Chest X-ray. View position: AP
Patient age: 64
Patient sex: M
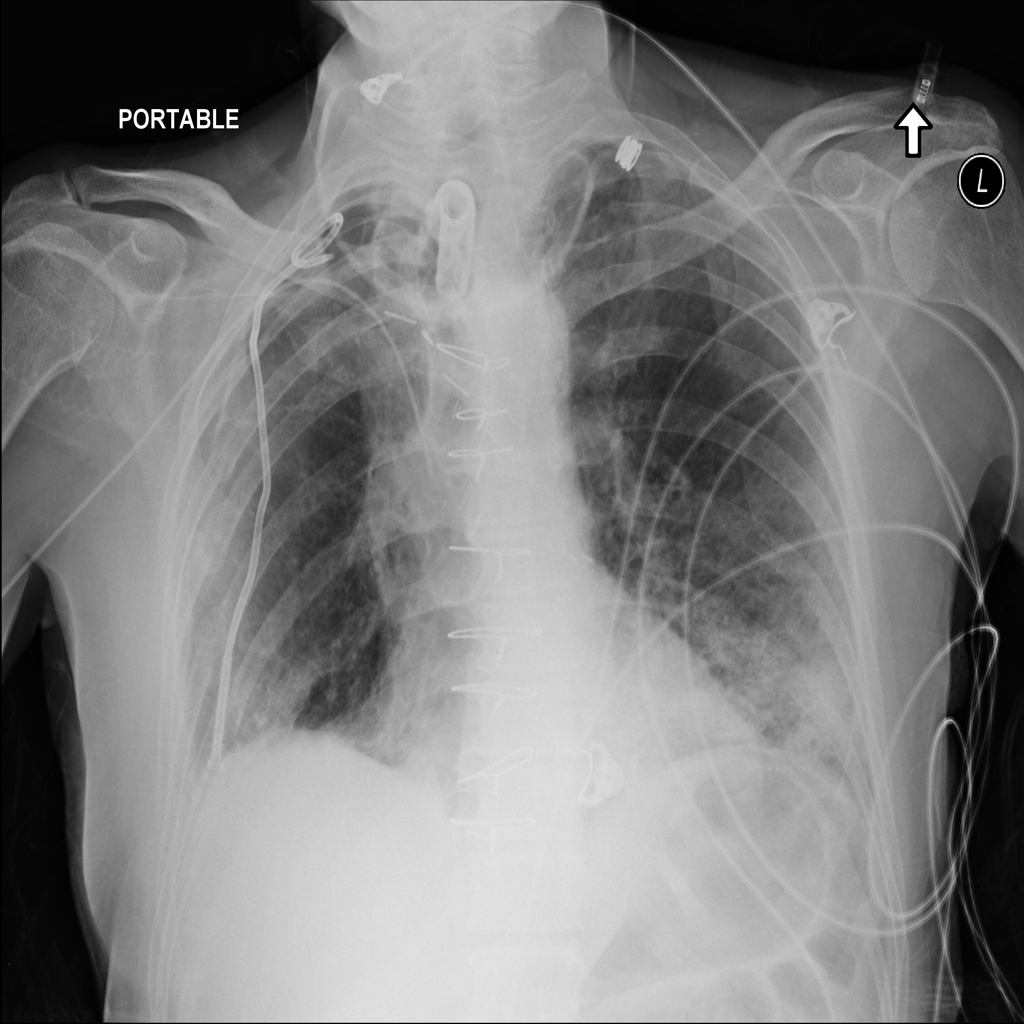
Finding: Pneumothorax